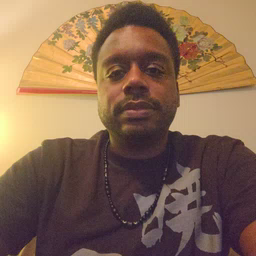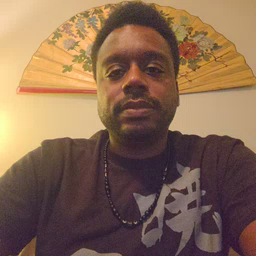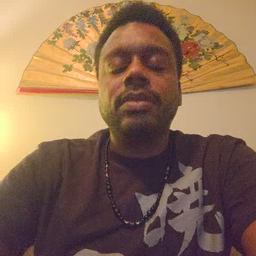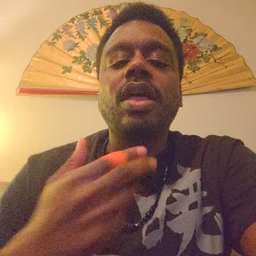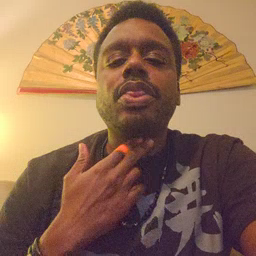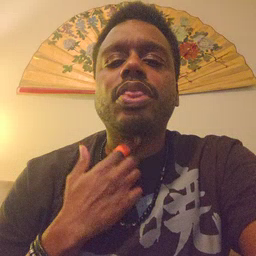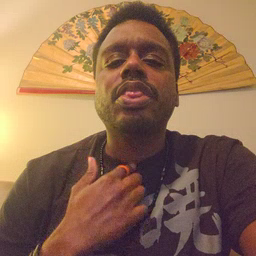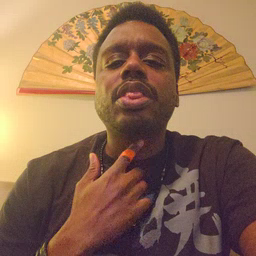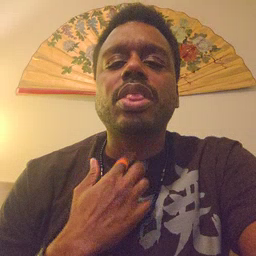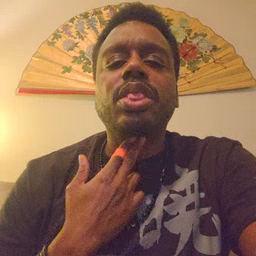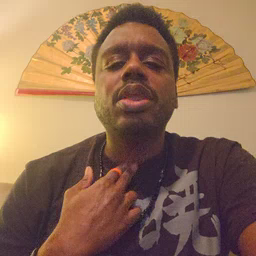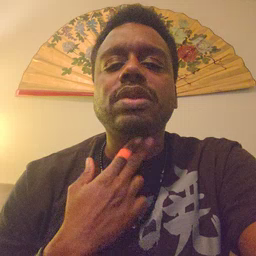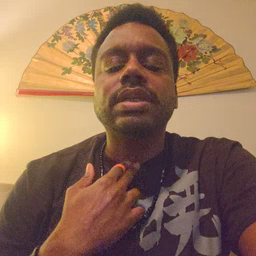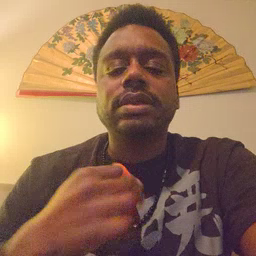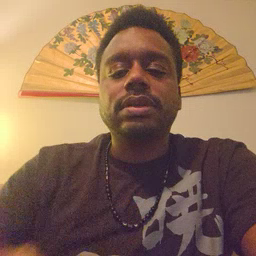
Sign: thirsty